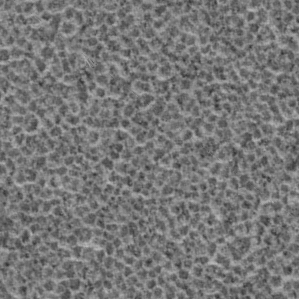
Label: frost